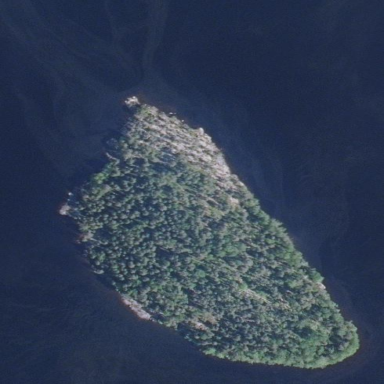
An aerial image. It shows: Islet.